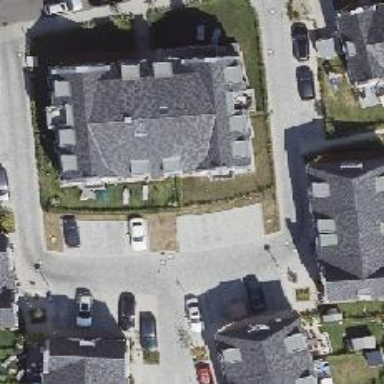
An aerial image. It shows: Gabled roof apartments building.